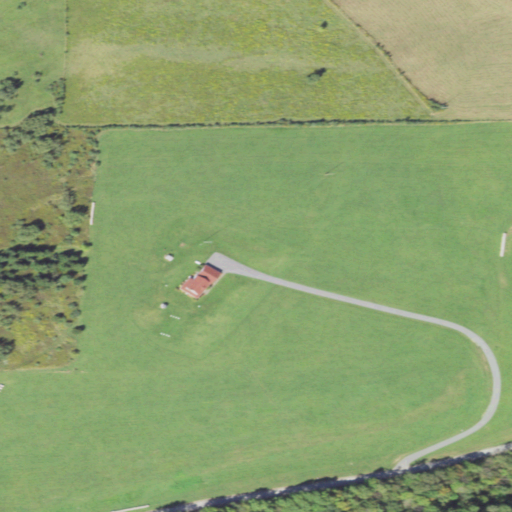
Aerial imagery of mountain in Pennsylvania named Coal Hill containing pasture, mixed forest, deciduous forest, and open development